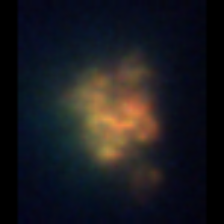
Taxon: Unknown_detritus
Group: Unknown